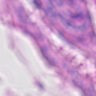
Metastatic tissue present: no